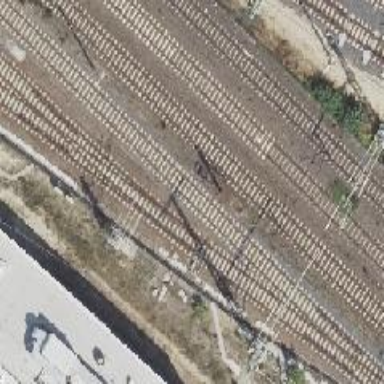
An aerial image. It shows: Railway switch.